Question: I have finished all my changes to a database table in sql server management studio 2012, but now I have a large gap between some values due to editing.
I would like this cleaned up as I populate dropdownlists with these values and then I make interactions with my database with the assumption that my dropdownlist index and the table's ID match up, which is not the case right now.
My current DB has a large gap from 7 to 28, I would like to shift everything from 28 and up, back down to 8, 9, 10, 11, ect... so that my database has NO gaps from 1 and onward.

If the solution is tricky please give me some steps as I am new to SQL.
Thank you!
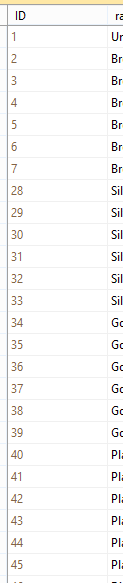
Answer: Yes, there are any number of ways to "close the gaps" in an auto generated sequence. You say you're new to SQL so I'll assume you're also new to relational concepts. Here is my advice to you: don't do it.
The ID field is a surrogate key. There are several aspects of surrogates one must be mindful of when using them, but the one I want to impress upon you is,
'''
-- A surrogate key is used to make the row unique. Other than the guarantee that
-- the value is unique, no other assumptions may be made concerning the value.
-- In particular, no meaning may be derived from the value as to the contents of
-- the row or the row's relationship to any other row.
'''
You have designed your app with a built-in assumption of the value of the key field (that they will be consecutive). Already it is causing you problems. Do you really want to go through this every time you make changes to the table? And suppose a future feature requires you to filter out some of the choices according to an option the user has selected? Or enable the user to specify the order of the items? Not going to be easy. So what is the solution?
You can create an additional (non-visible) field in the dropdown list that contains the key value. When the user makes a selection, use that index to get the key value of the selection and go out to the database and get whatever additional data you need. This will work if you populate the list from the entire table or just select a few according to some as yet unknown filtering criteria or change the order in any way.
Viola. You never have this problem again, no matter how often you add and remove rows in the table.
However, on the off chance that you are as stubborn as me (not likely!) or just refuse to listen to the melodious voice of reason and experience, then try this:
- - - -
You will have to drop and redefine any FKs from other tables. But this entire process
can be placed in a script because if you do this once, you'll probably do it again.
Now all the values are consecutive. Until you edit the table again...